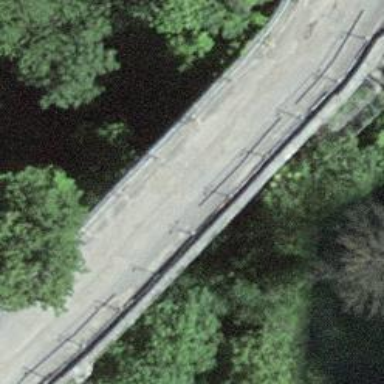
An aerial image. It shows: Man-made bridge.